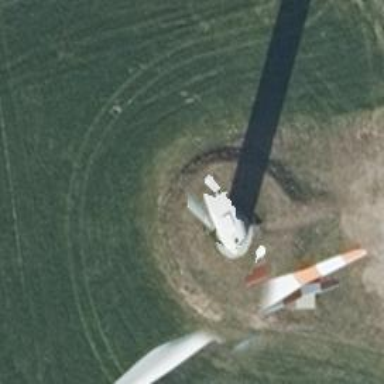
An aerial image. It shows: Wind power generator.